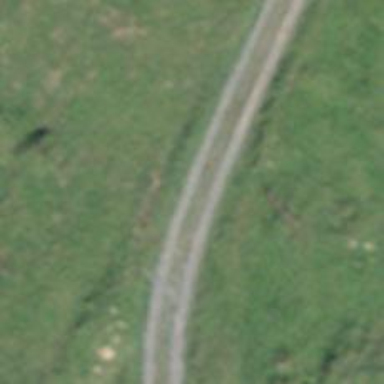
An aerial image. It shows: Track with ground surface of grade3.